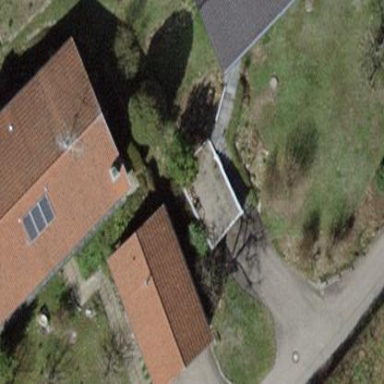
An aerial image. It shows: Garage building.